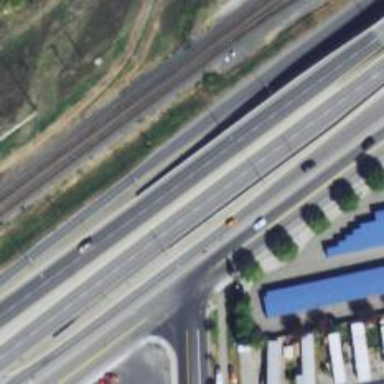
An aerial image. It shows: Primary highway that functions as expressway.